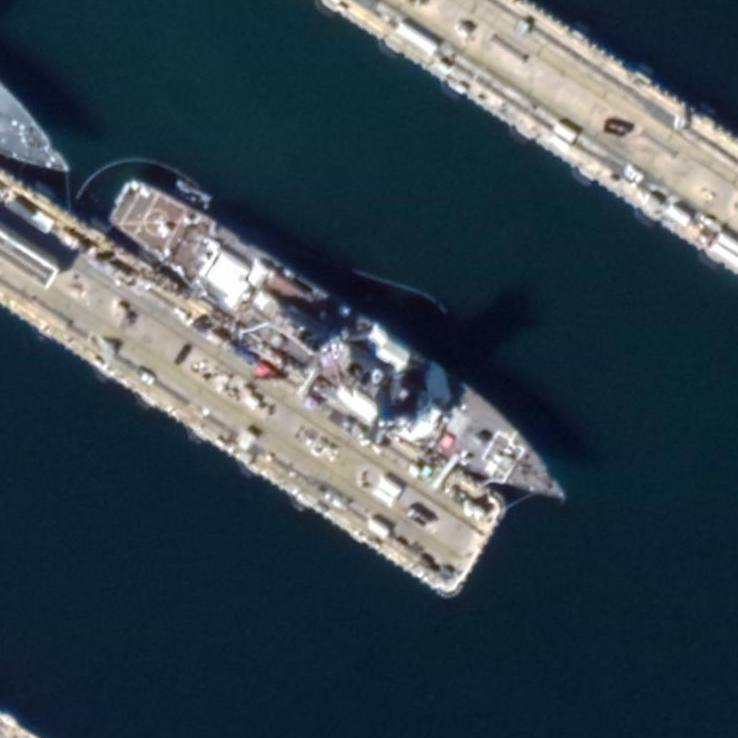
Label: Arleigh_Burke-class_destroyer